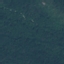
Land use / land cover class: Forest